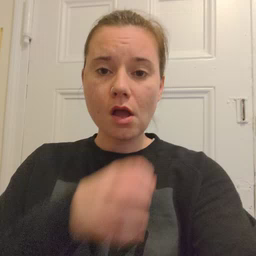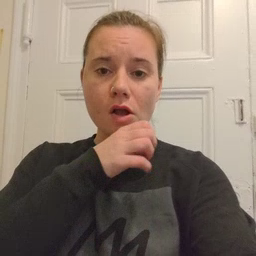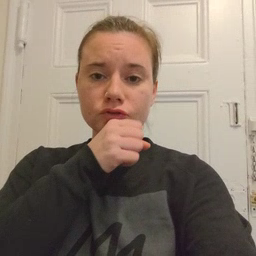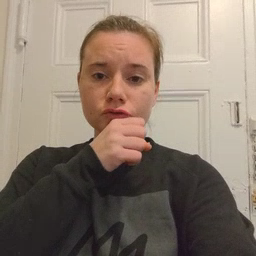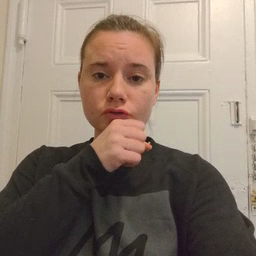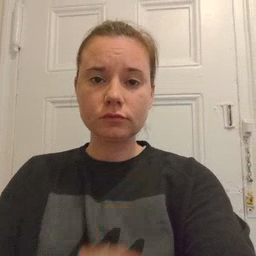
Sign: orange